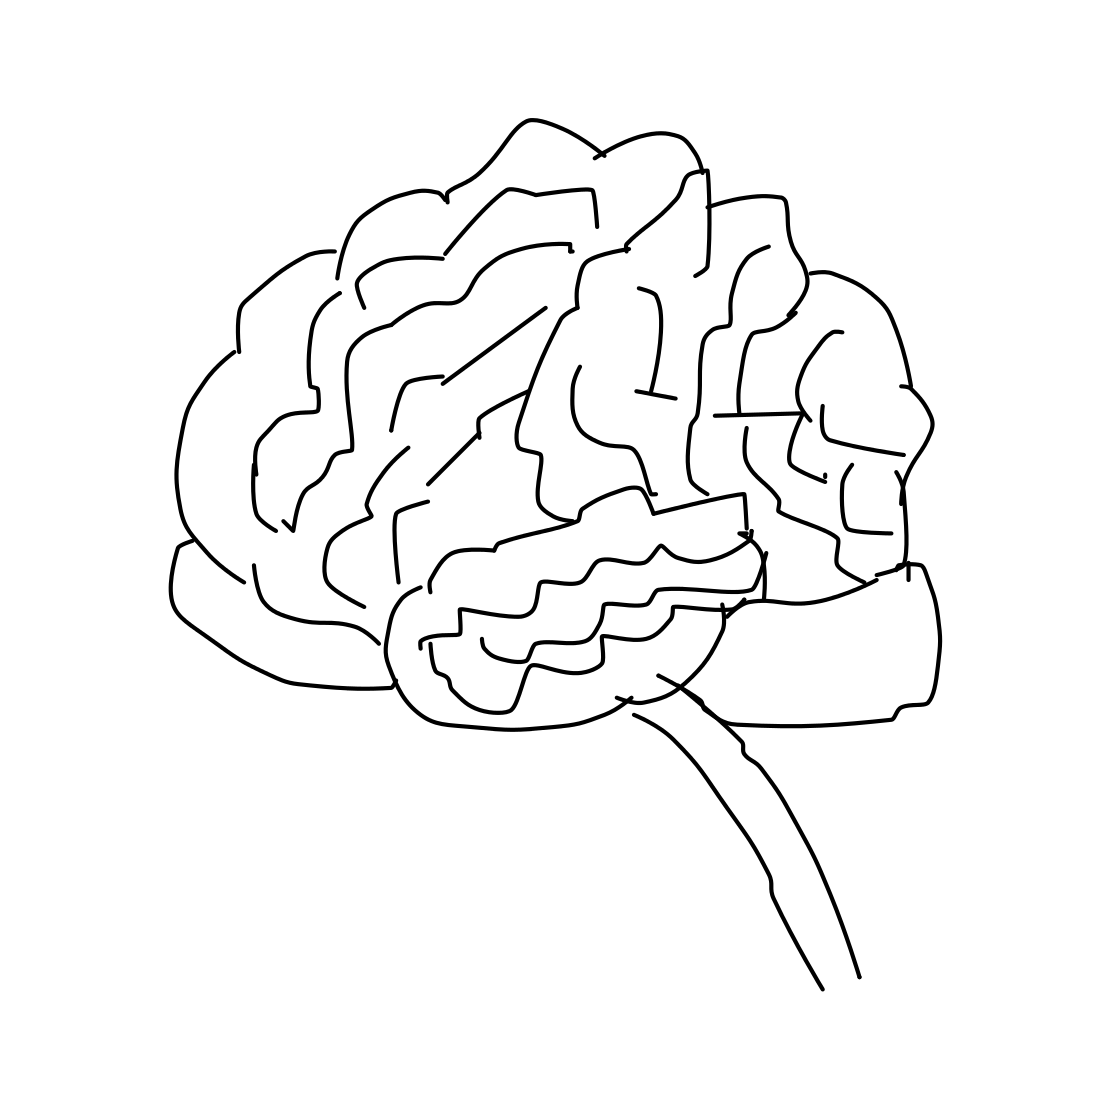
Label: brain